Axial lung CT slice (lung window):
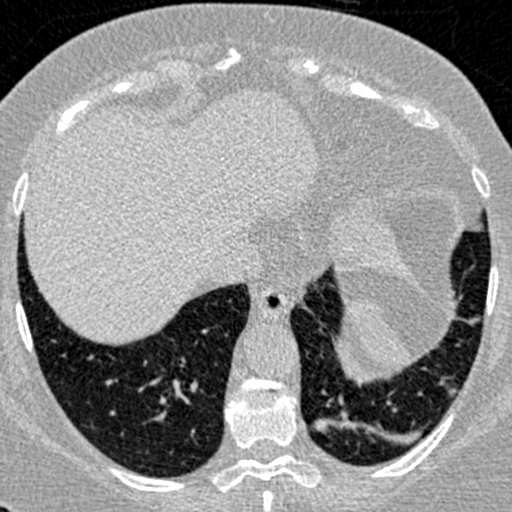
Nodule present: no